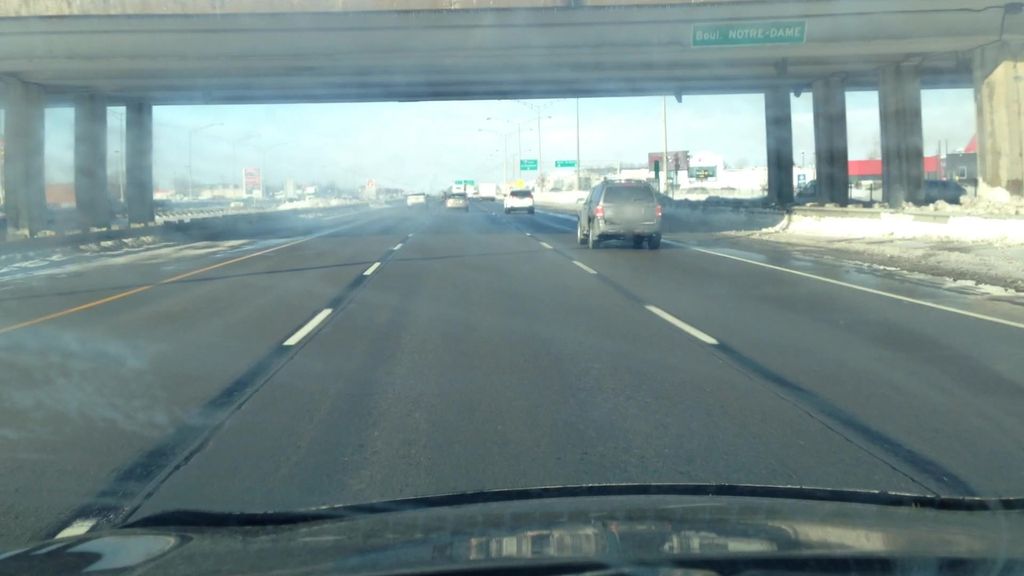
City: montreal